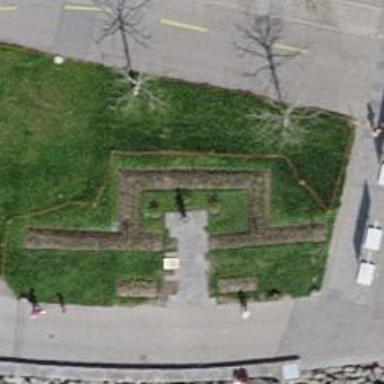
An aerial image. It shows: Historic memorial featuring statue.